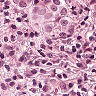
Metastatic tissue present: yes